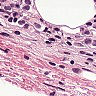
Metastatic tissue present: yes